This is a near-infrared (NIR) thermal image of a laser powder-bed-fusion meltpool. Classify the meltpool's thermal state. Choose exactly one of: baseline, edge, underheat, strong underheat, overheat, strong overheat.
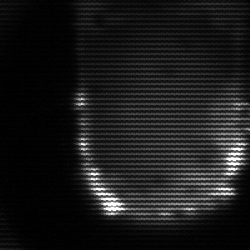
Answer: baseline